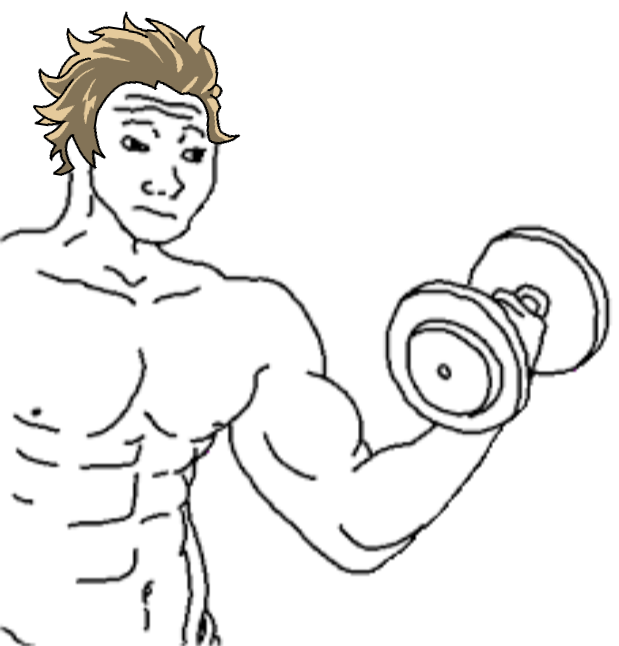
Label: 5_Stronkjak